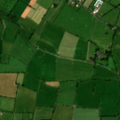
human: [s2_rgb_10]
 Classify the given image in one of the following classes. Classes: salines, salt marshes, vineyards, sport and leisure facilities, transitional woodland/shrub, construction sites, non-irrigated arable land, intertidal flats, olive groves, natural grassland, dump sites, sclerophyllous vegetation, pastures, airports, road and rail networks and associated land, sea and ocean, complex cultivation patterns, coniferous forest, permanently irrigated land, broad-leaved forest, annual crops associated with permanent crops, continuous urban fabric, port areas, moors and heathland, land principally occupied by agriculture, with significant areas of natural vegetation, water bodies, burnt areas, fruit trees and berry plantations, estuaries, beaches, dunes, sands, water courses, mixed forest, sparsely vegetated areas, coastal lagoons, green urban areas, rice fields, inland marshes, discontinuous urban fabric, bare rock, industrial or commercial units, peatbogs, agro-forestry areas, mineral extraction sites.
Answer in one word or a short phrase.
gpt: pastures, complex cultivation patterns